Field crop: maize
Growth stage: 2
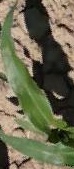
Species: maize